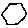
Label: hexagon